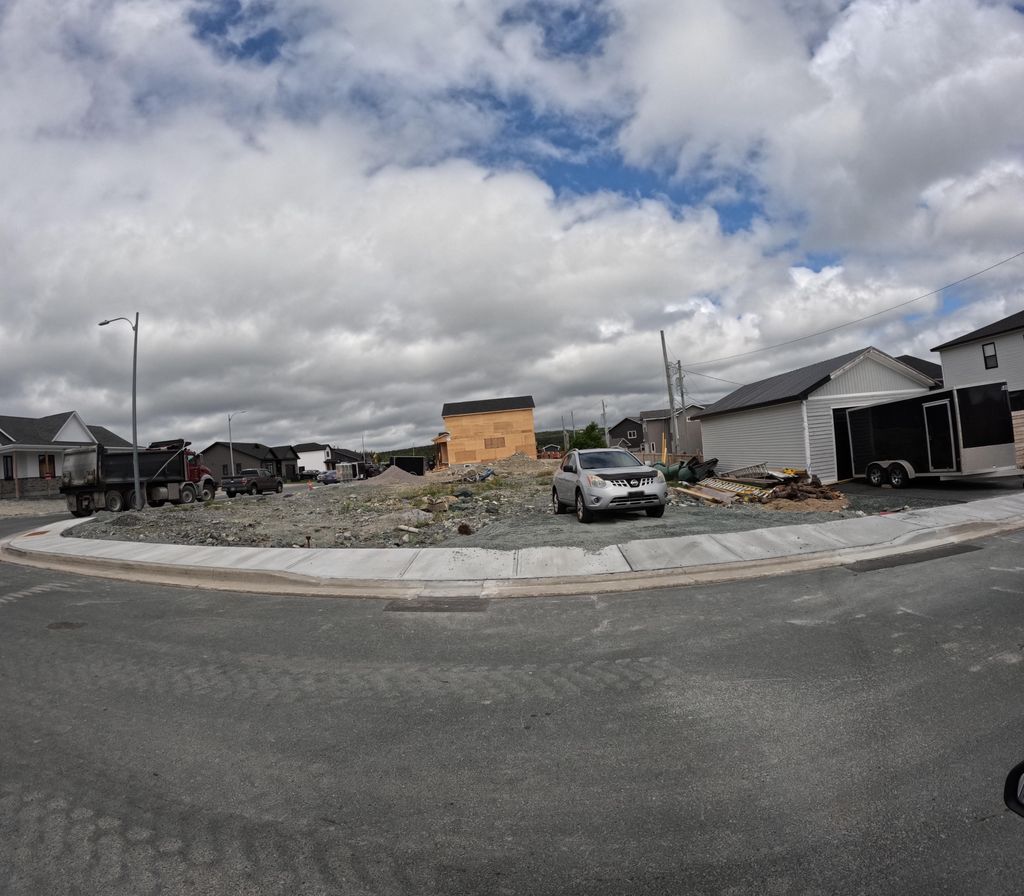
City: st_johns